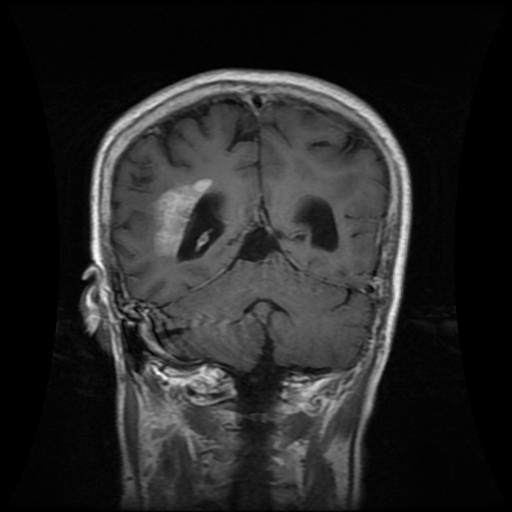
Label: glioma